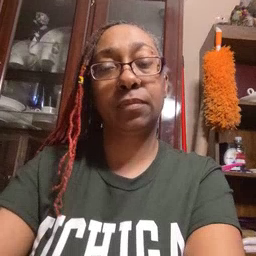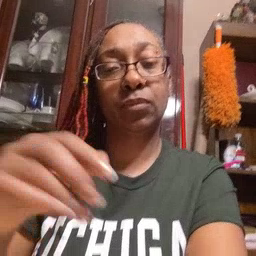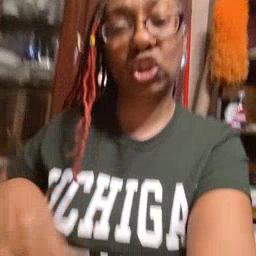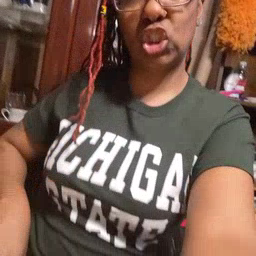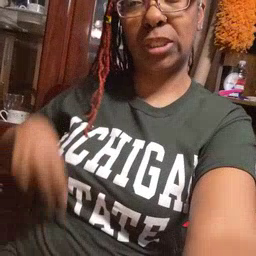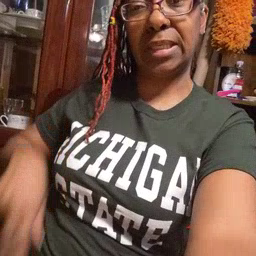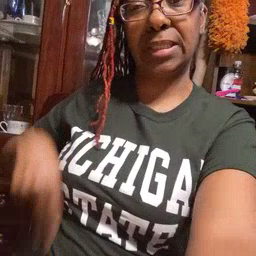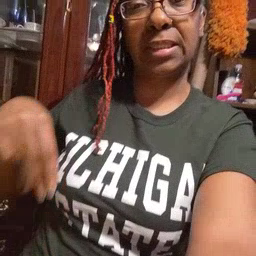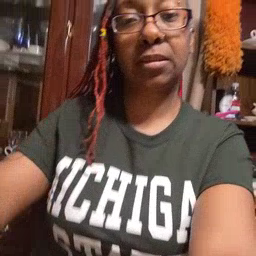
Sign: jeans